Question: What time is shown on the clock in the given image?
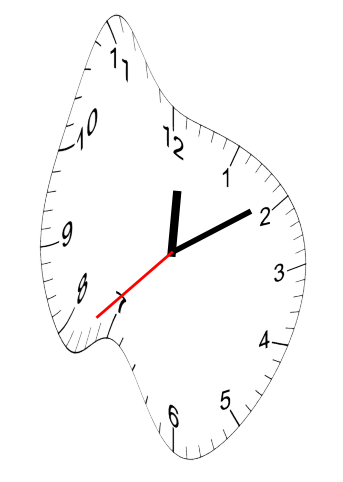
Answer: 12:09:38